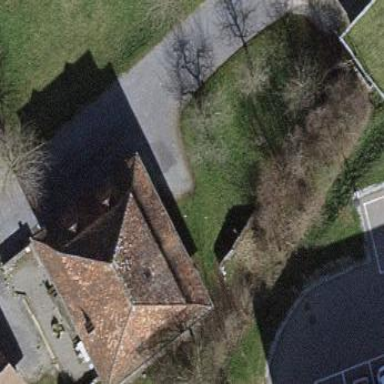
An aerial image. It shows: Detached building.